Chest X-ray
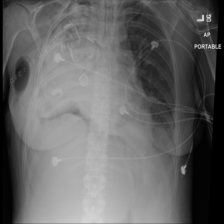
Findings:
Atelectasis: negative
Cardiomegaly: negative
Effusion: negative
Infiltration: negative
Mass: negative
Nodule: negative
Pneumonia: negative
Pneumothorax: negative
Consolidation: negative
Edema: negative
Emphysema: negative
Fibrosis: negative
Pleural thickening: negative
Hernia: negative